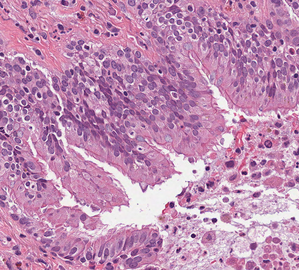
Tumor epithelial tissue: yes
Tumor-associated stroma tissue: yes
Normal tissue: no